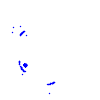
Particle: proton